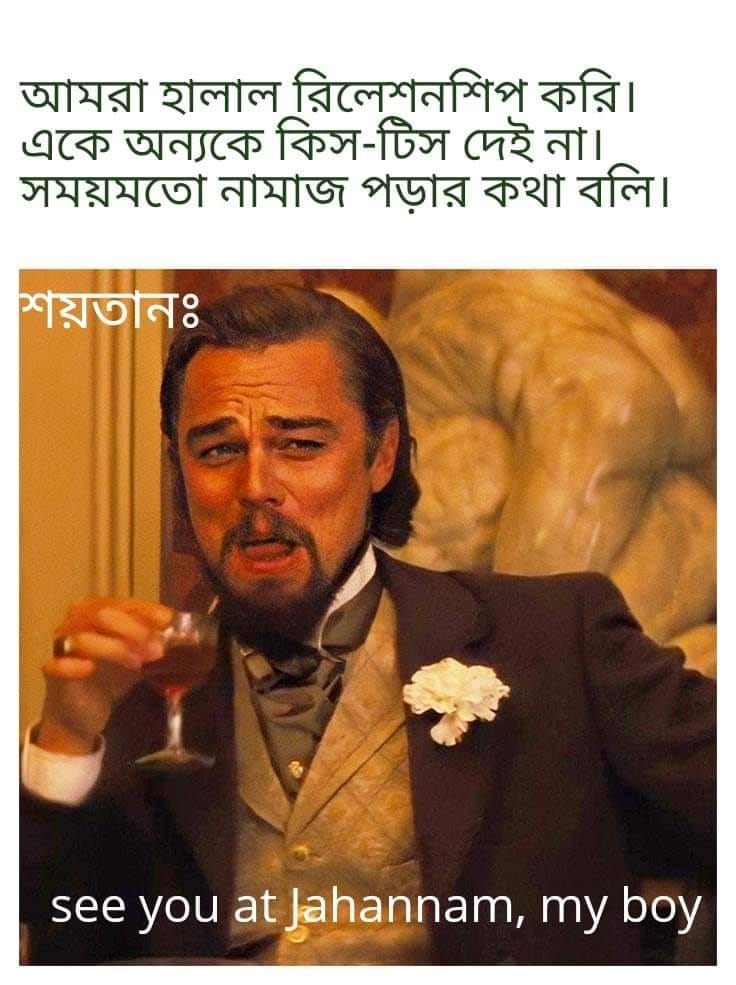
Caption: আমরা হালাল রিলেশনশিপ করি । একে অন্যকে কিস-টিস দেই না ।   সময়মতো নামাজ পড়ার কথা বলি ।  শয়তানঃ    see you at jahannam, my boy
Label: hate